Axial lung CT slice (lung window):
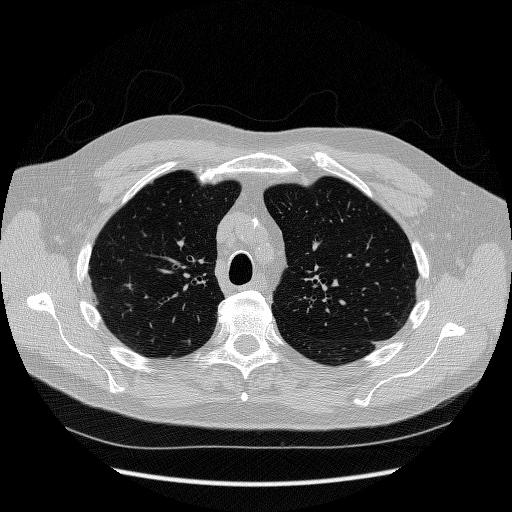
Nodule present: no